Field crop: maize
Growth stage: 1
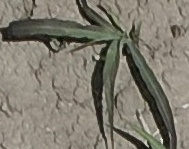
Species: sorghum